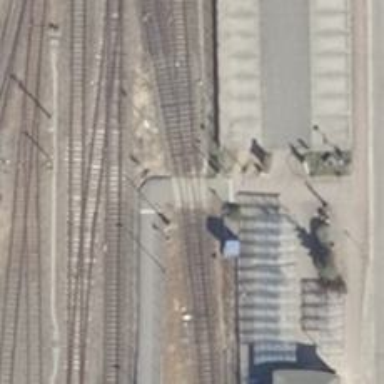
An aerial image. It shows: Railway crossing with lights and double half barrier.